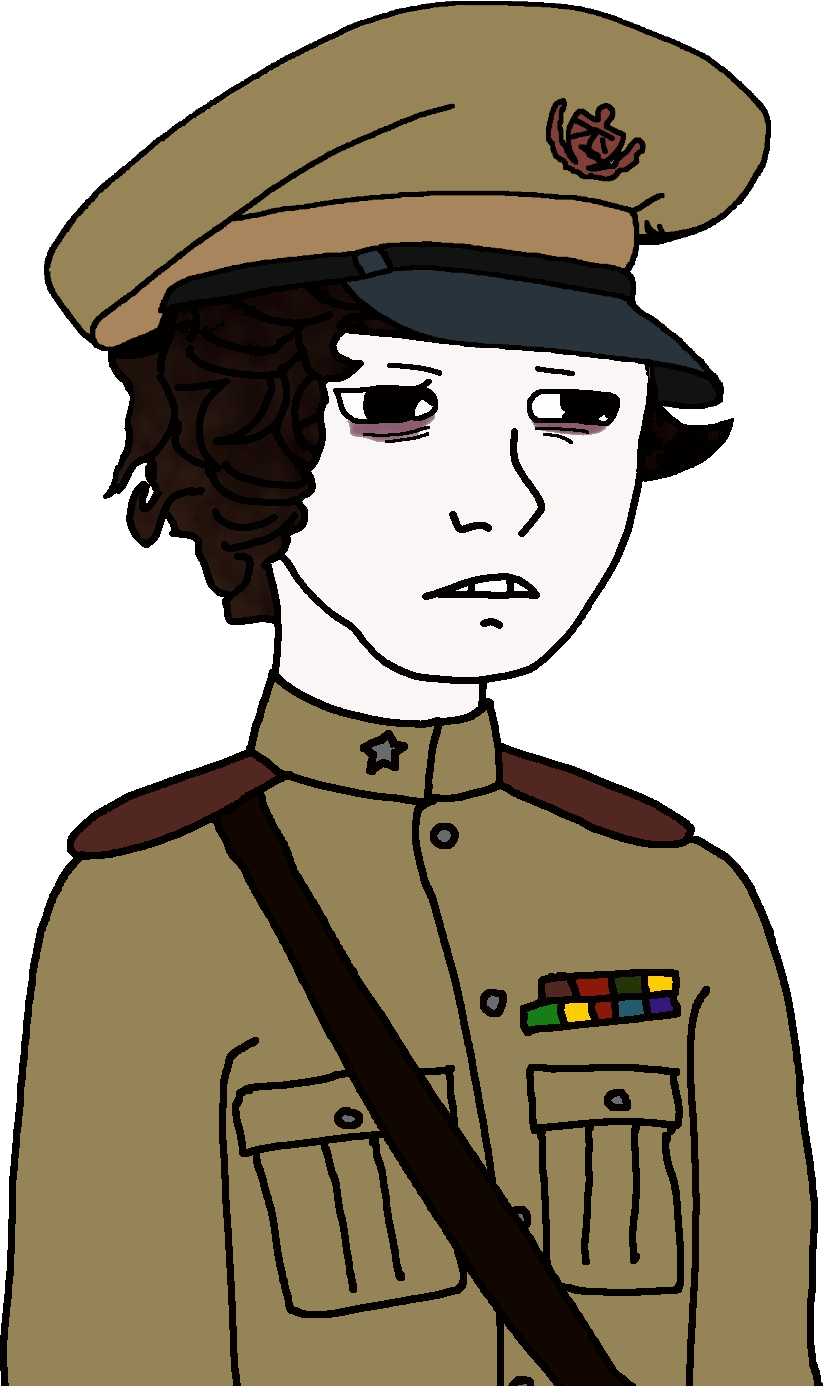
Label: 5_Twinkjak